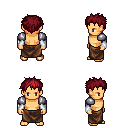
a pixel art fantasy rpg character, male body template, human, tanned skin, steel arm armor, robe skirt, brunette bedhead hairstyle, white cloth bracers, four views (front, back, left, right), 2x2 character sprite sheet, small pixel art, hard edges, no anti-aliasing